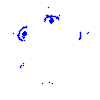
Particle: electron